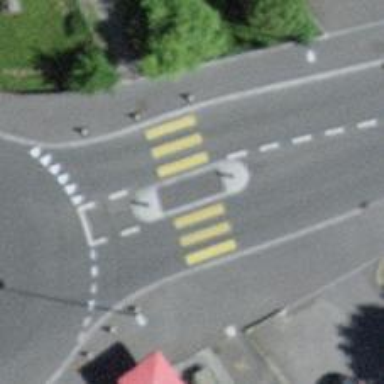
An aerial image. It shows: Marked crossing with pedestrian island.